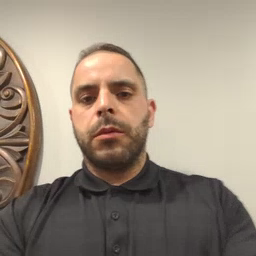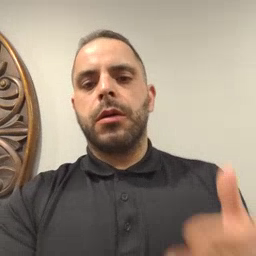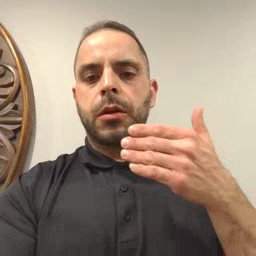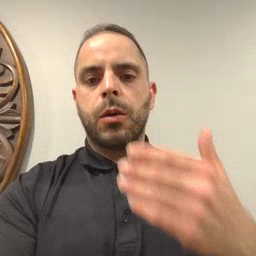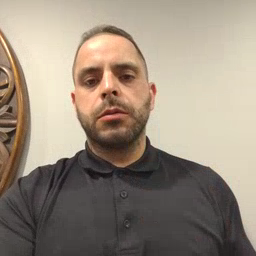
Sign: close